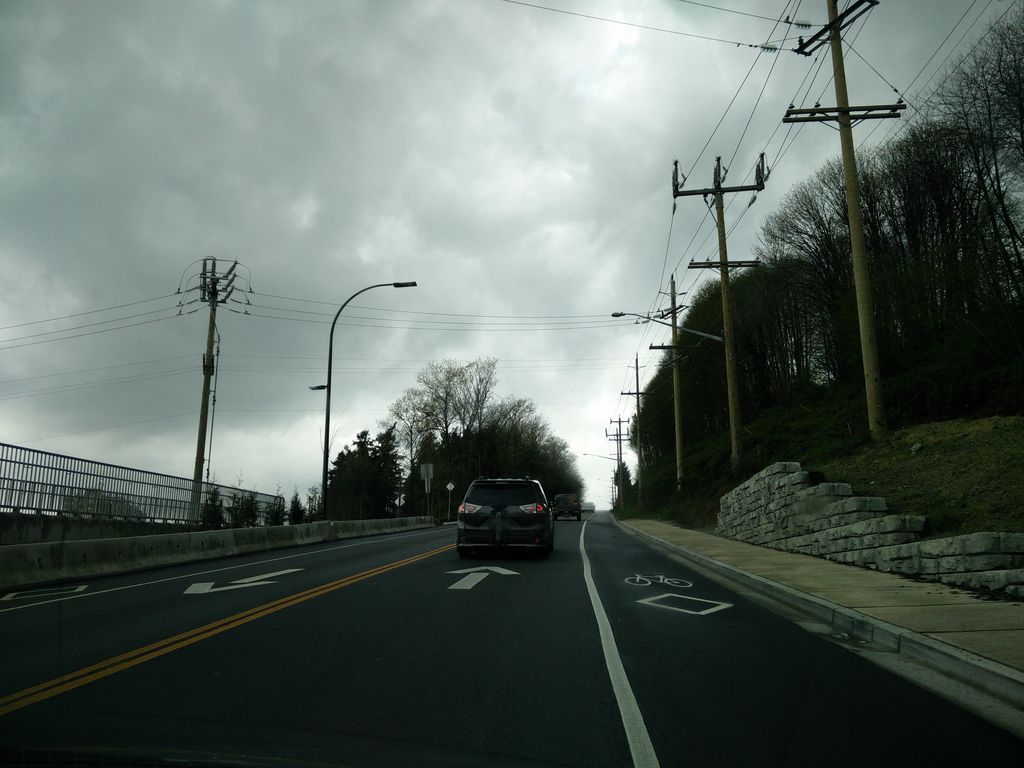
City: vancouver